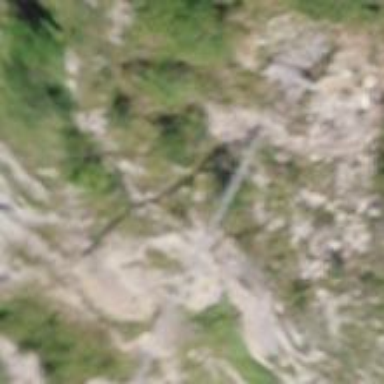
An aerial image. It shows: Path leading over simple-suspension bridge with metal grid surface.